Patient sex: F
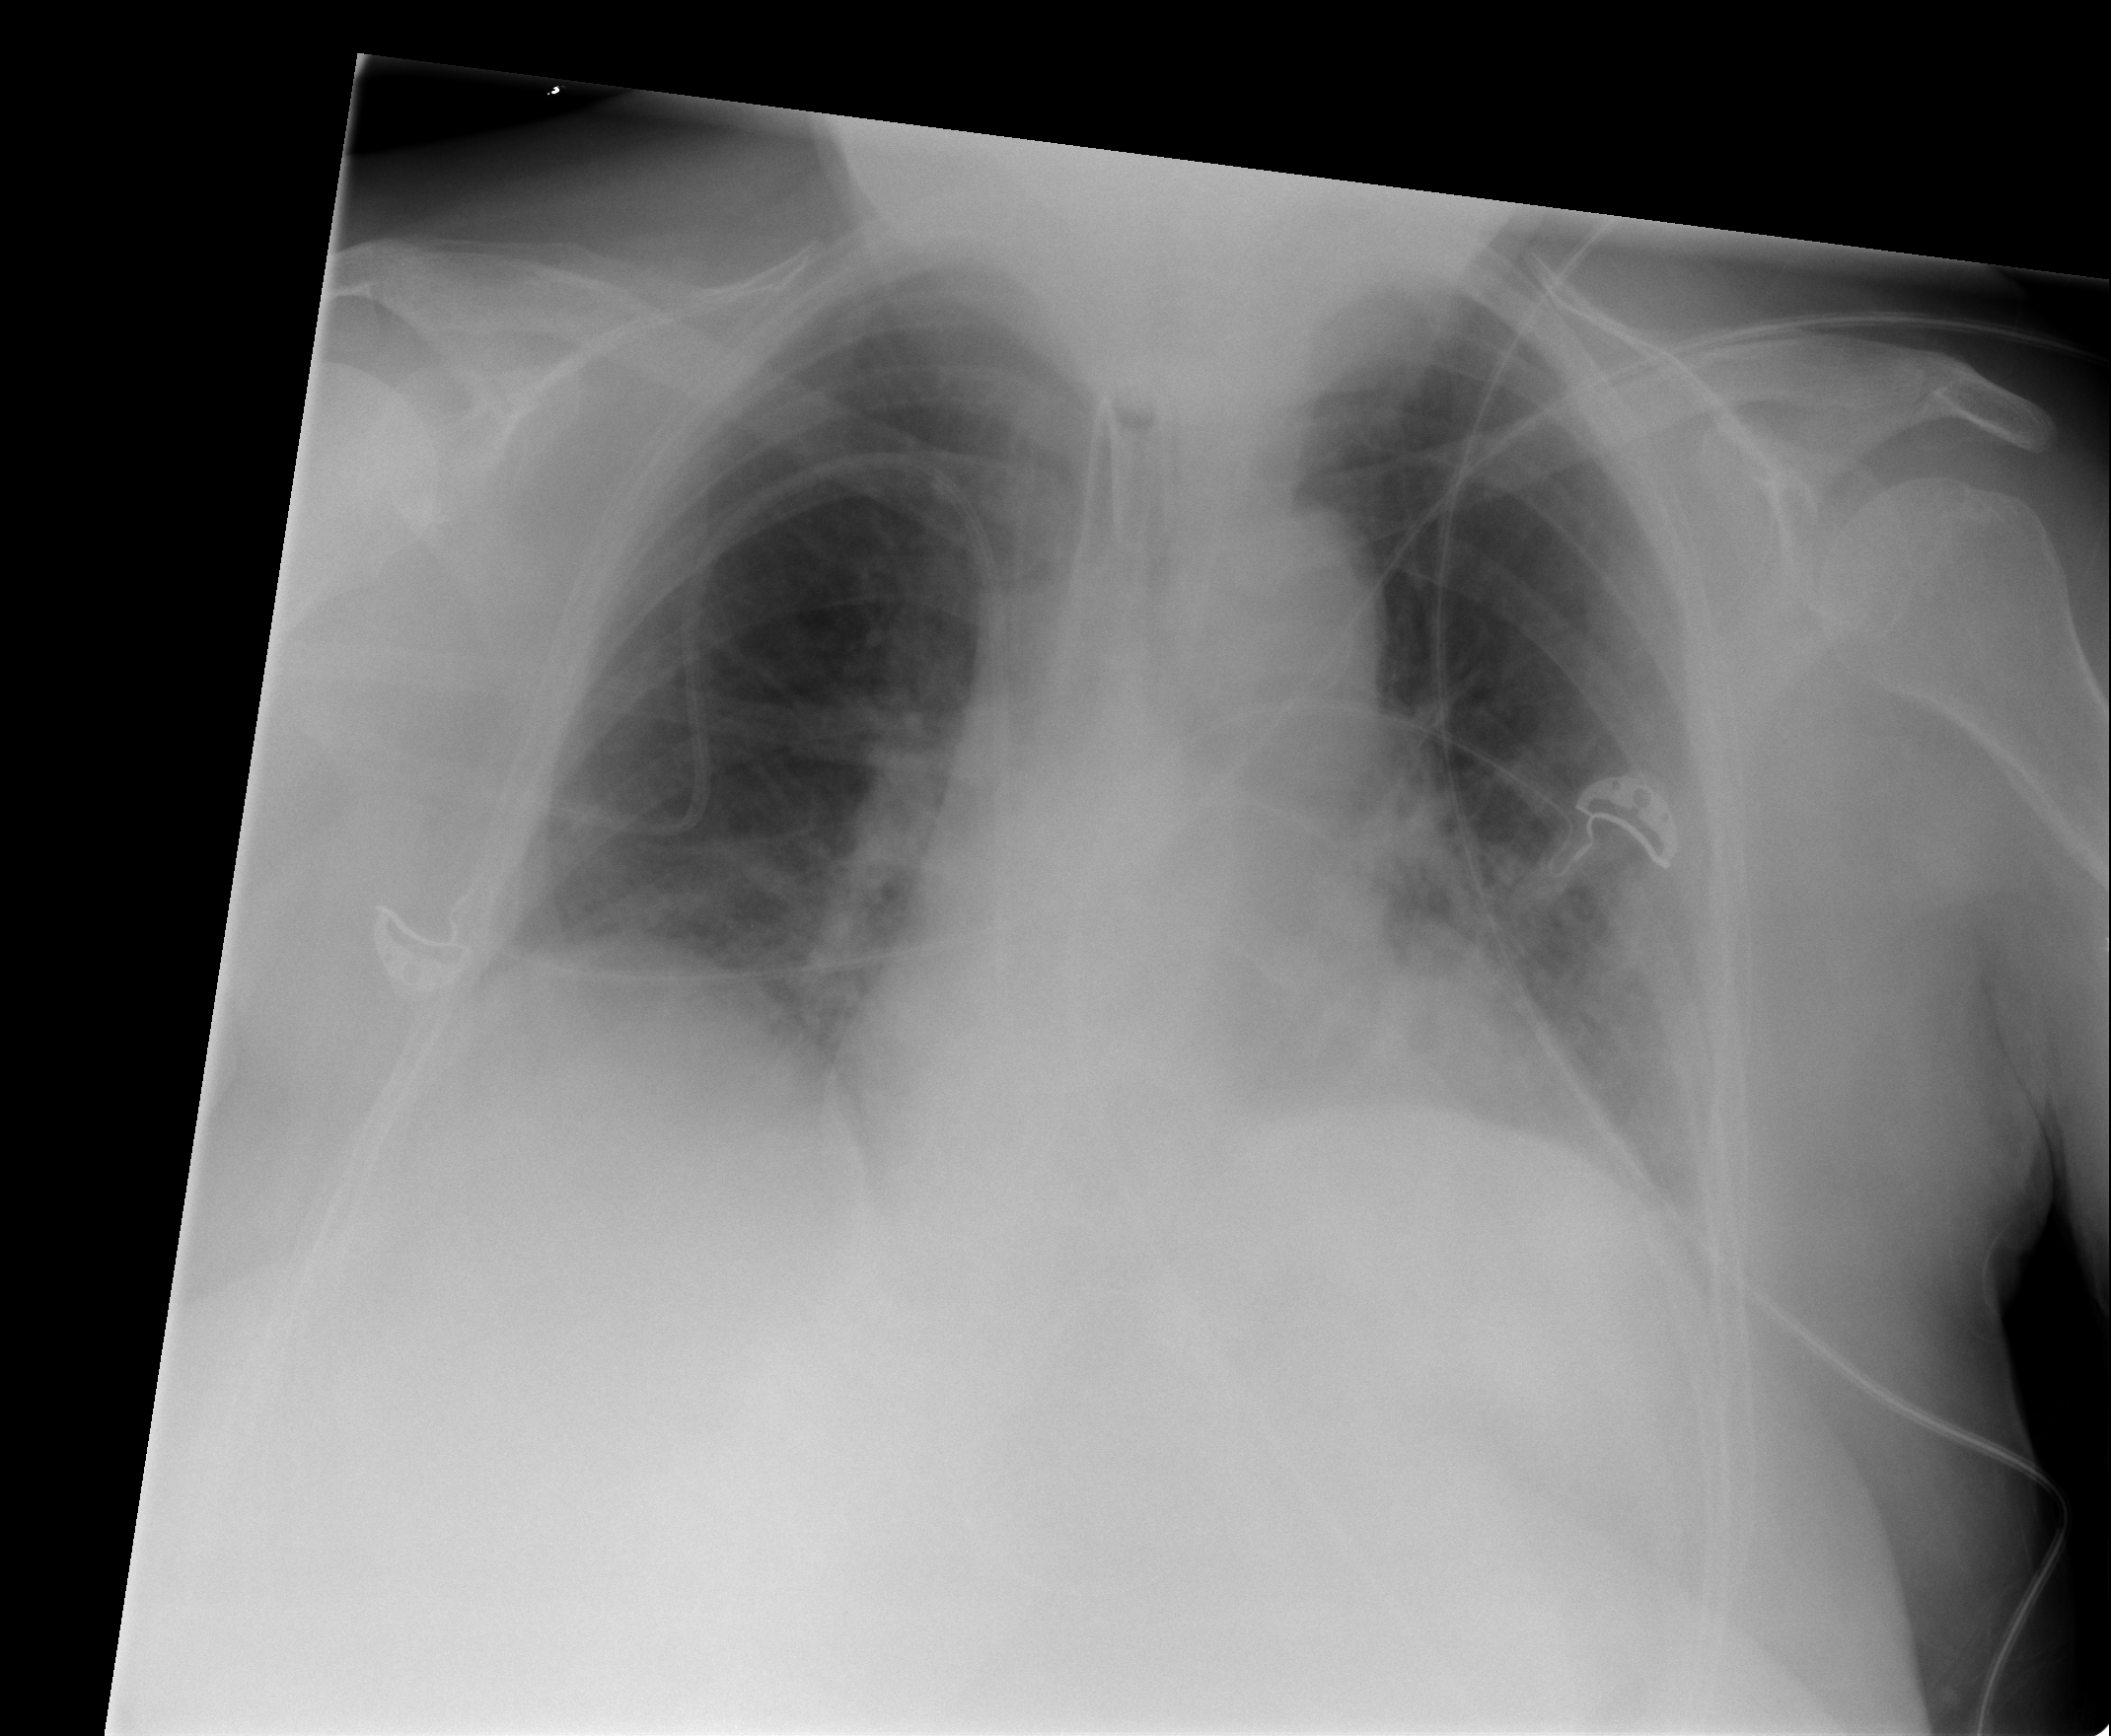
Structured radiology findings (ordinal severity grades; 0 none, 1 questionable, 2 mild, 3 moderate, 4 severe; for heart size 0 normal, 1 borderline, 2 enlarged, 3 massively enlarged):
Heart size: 2
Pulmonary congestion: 2
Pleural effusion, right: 0
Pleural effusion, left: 2
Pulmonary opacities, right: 0
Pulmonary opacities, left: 1
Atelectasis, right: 2
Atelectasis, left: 2